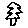
Label: tree